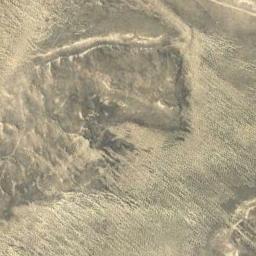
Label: desert